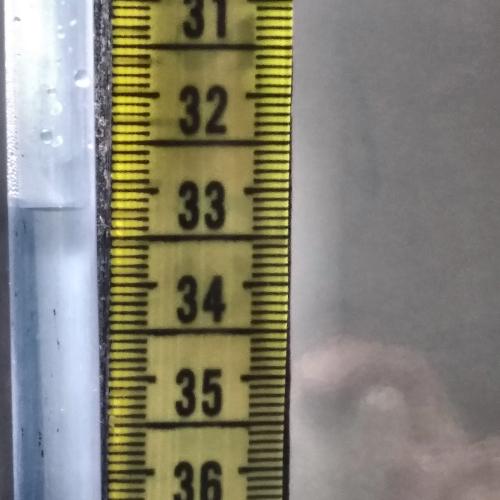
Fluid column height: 33.2 cm